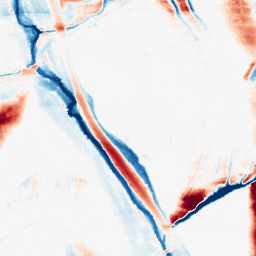
Category: morphological
Decomposition family: morphological_ellipse
Decomposition parameters: operation: average
width: 10
height: 50
Upsampling method: bilinear
Upsampling parameters: scale: 8
Upsampling scale: 8